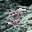
Label: 5